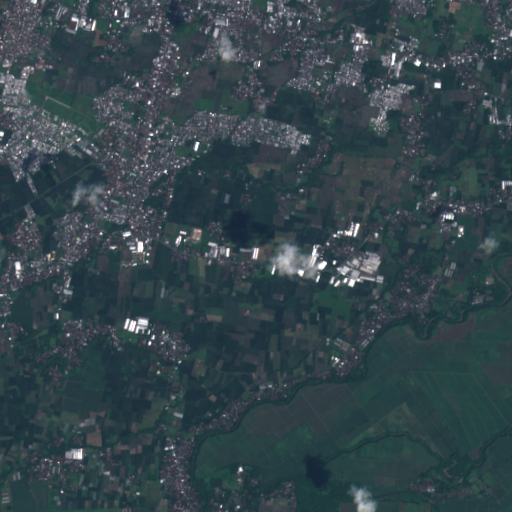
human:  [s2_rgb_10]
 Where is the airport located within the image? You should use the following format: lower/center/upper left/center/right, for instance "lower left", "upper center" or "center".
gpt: The airport is located in the lower left of the image.
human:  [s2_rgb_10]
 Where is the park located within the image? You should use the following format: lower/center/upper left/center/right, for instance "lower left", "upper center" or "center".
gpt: The park is located in the upper center of the image.
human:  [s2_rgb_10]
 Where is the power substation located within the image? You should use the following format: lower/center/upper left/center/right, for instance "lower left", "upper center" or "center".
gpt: The power substation is located in the upper left of the image.
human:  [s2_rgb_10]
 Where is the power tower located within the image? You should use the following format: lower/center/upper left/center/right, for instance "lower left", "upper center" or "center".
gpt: The power tower is located in the upper of the image.
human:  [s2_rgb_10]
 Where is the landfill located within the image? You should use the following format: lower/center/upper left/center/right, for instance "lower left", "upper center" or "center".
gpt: There is no landfill in the image.